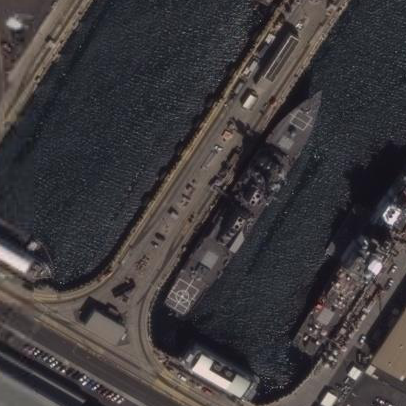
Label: destroyer